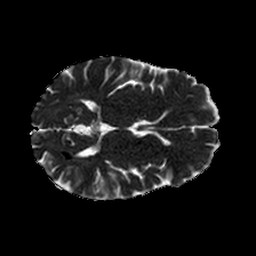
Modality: ADC
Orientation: axial
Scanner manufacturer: philips
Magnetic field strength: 1.5 T
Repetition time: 3.395 s
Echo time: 0.06922 s